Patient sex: M
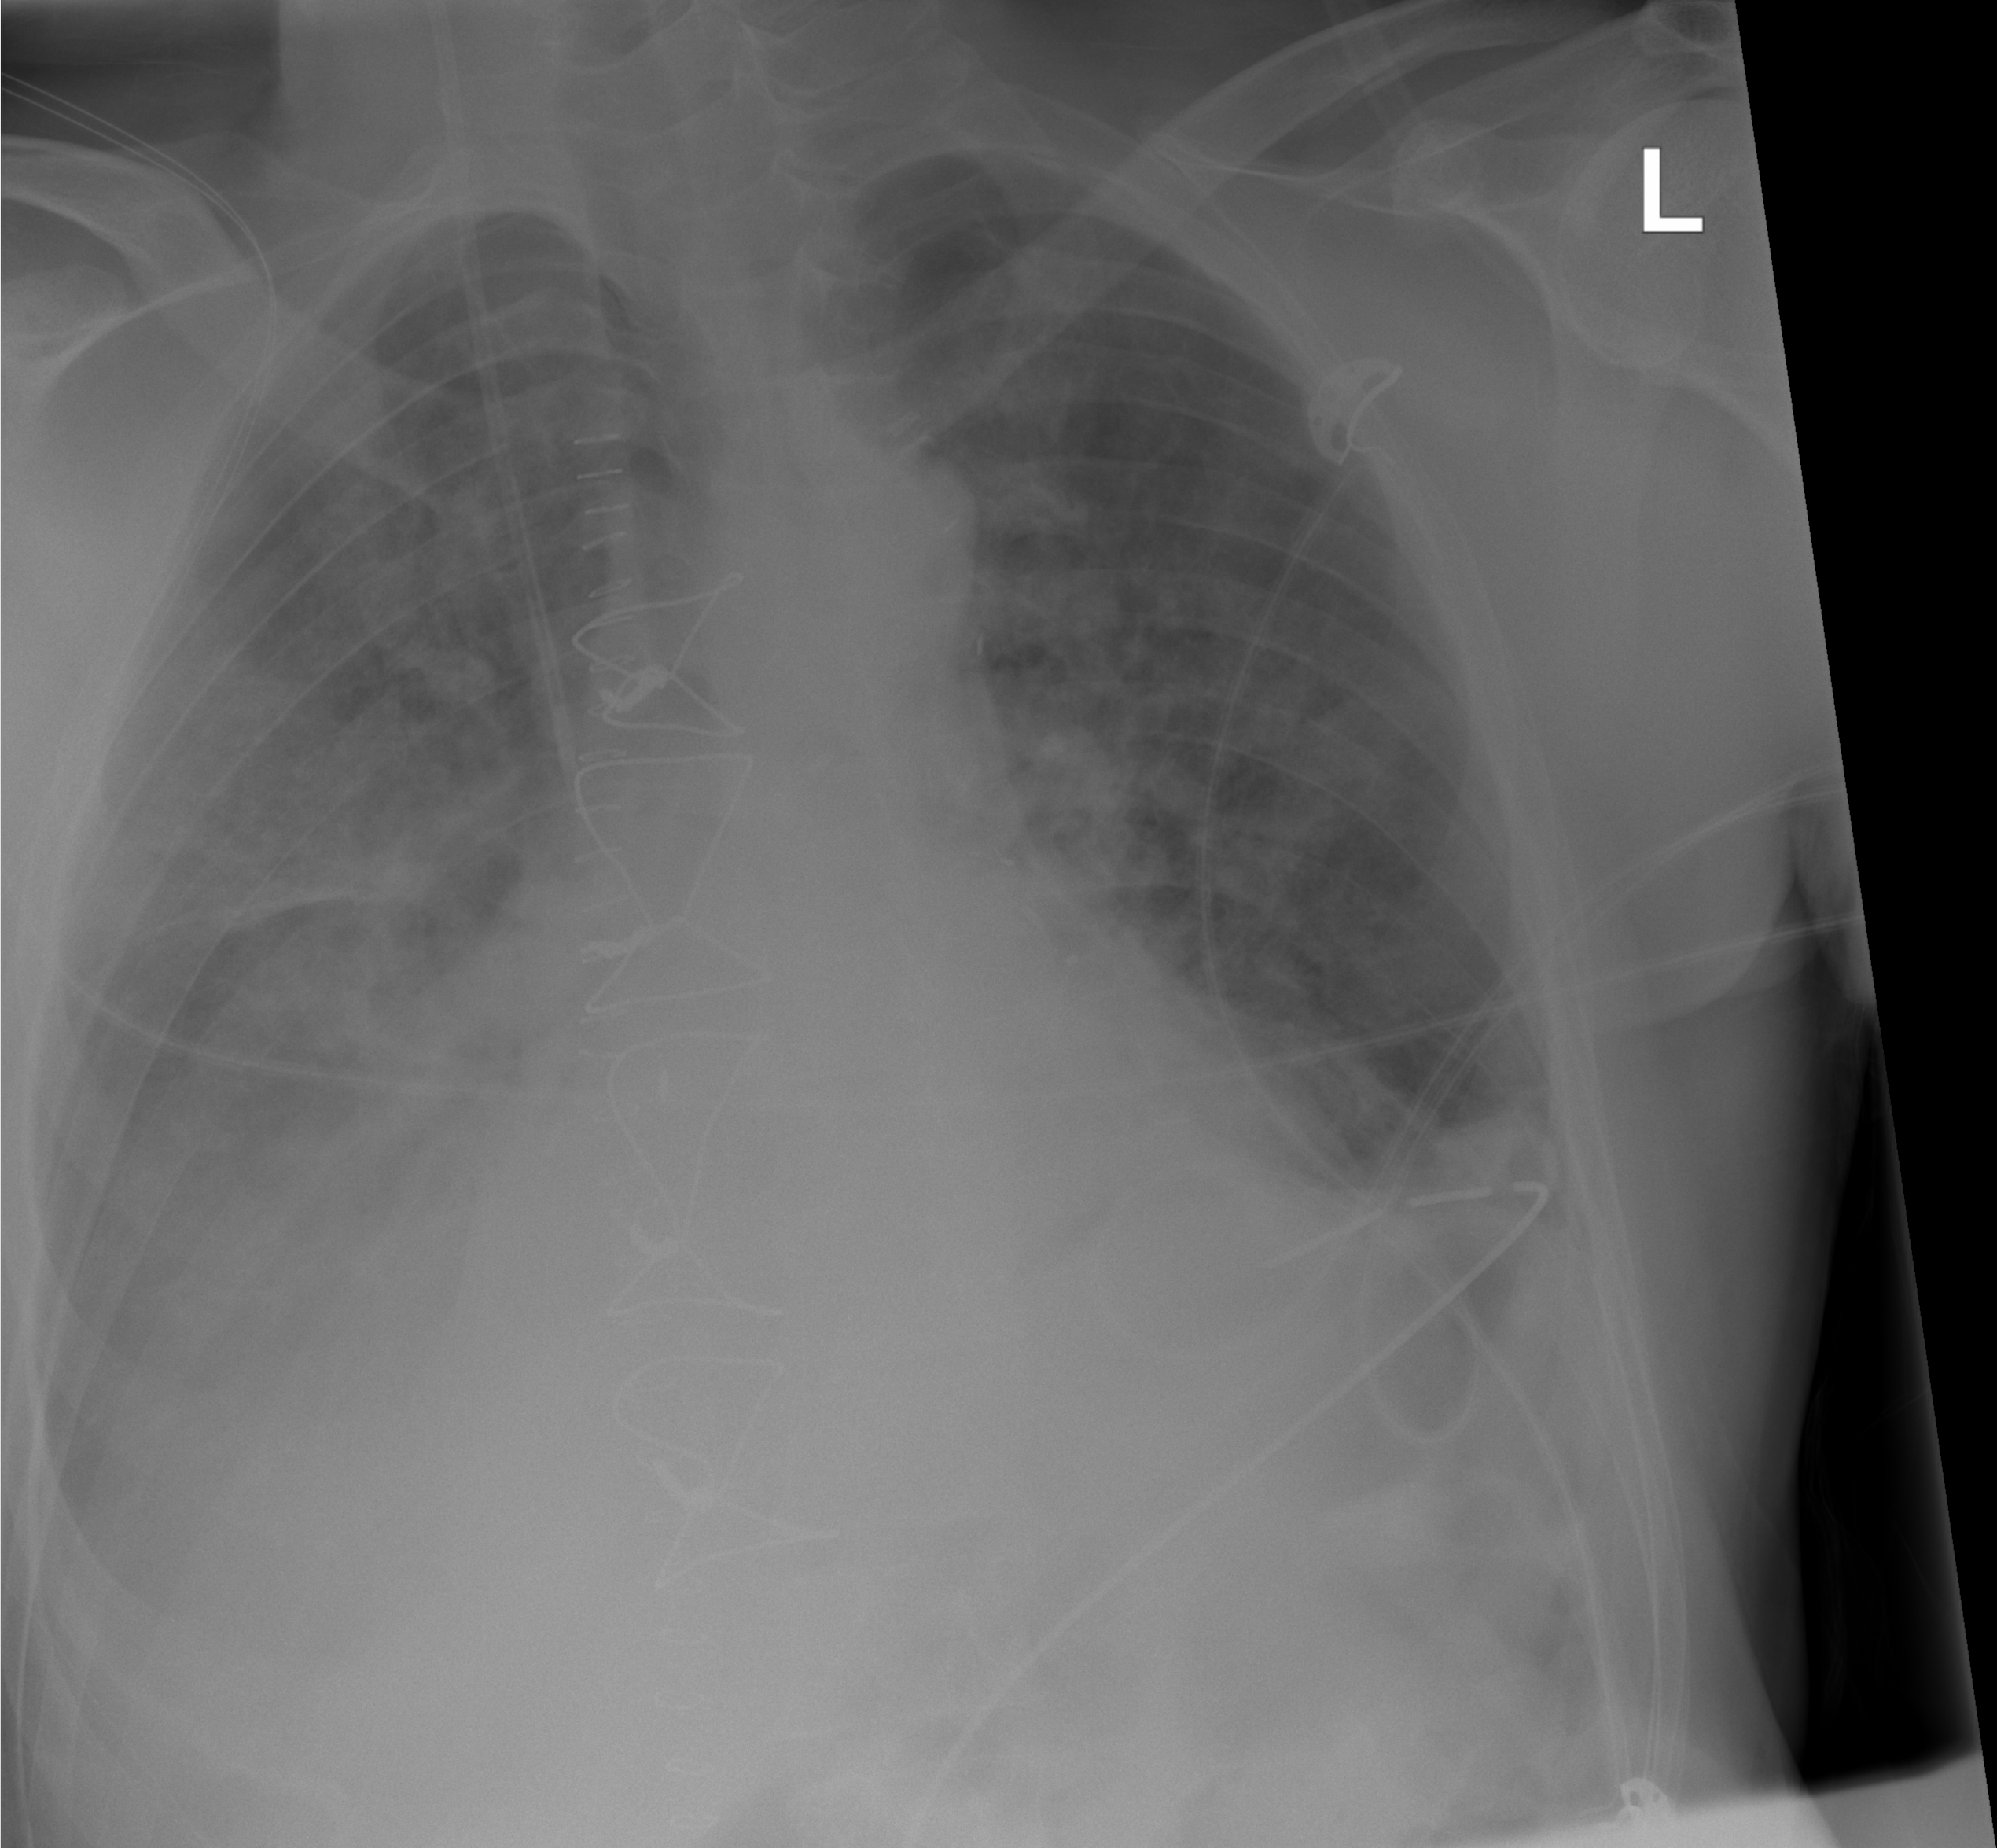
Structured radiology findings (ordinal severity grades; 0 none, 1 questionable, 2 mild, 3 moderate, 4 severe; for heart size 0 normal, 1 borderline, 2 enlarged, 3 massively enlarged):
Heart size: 1
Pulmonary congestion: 2
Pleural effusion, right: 3
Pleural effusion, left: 2
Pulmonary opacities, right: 1
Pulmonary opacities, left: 1
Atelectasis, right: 2
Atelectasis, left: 2